Field crop: maize
Growth stage: 2
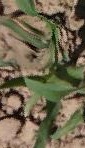
Species: maize